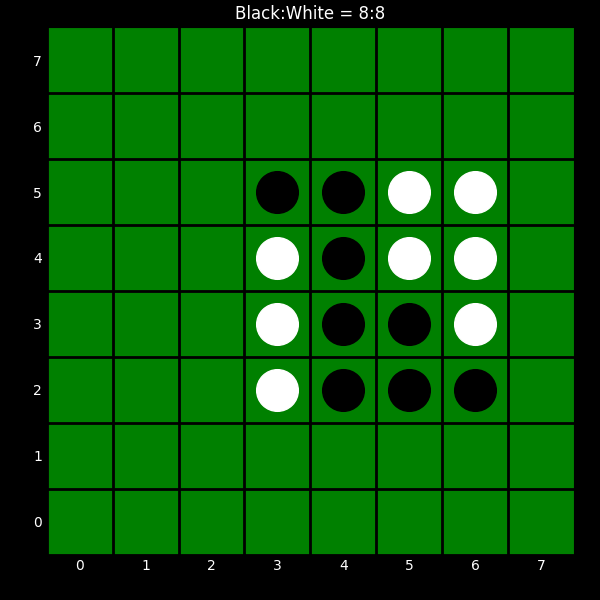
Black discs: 8
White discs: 8